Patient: sex F, age 69
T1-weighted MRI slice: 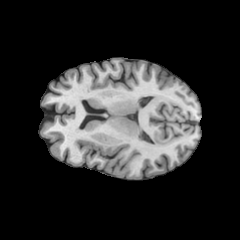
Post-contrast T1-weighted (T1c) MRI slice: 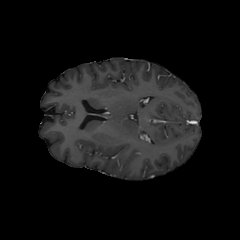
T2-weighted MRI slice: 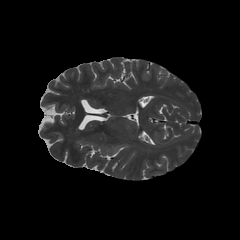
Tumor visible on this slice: yes
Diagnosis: Astrocytoma, IDH-wildtype
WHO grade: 2